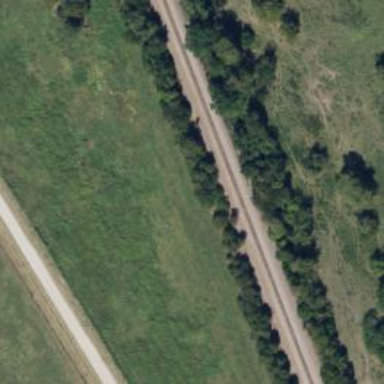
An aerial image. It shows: Railway track.